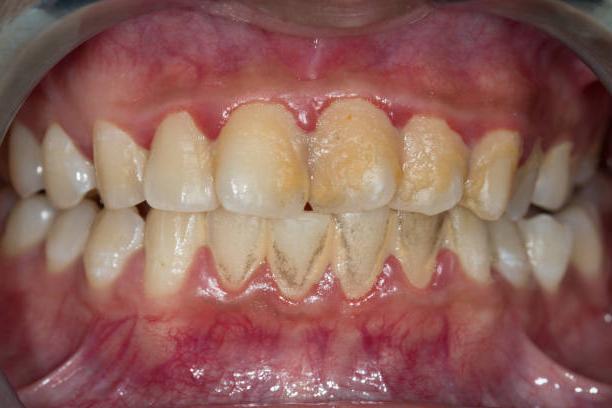
Condition: Calculus